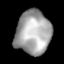
Tissue: lung
Cell type: Epithelial cells
Senescence score: 0.2362
Nuclear area (px): 1498
Mean DAPI intensity: 165.83